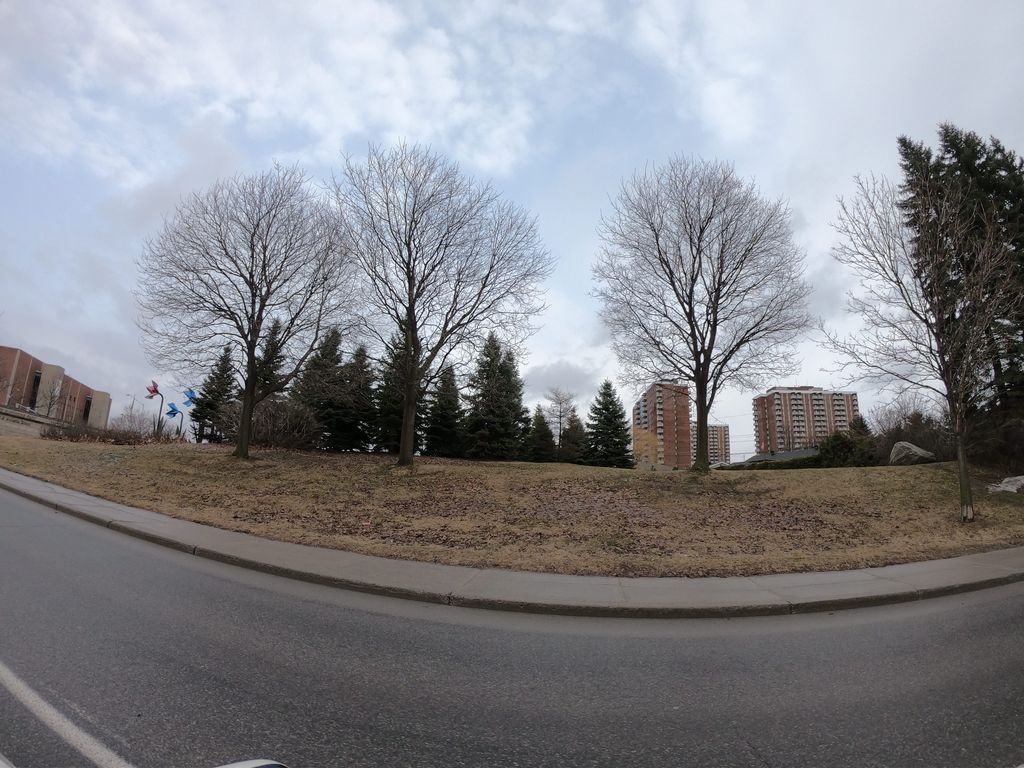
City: ottawa-gatineau